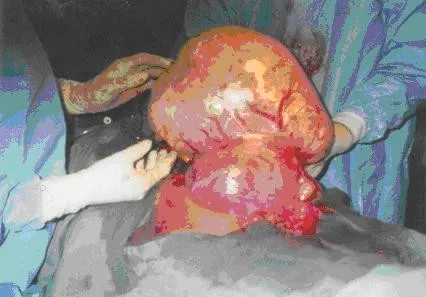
Uterus with massive subserosal fibroid. The photograph is JPEG format. It shows a cystic subserous fibroid measuring 32 cm in diameter and situated at the right posterior aspect of the uterus.
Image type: medical_photograph (other_medical_photograph)